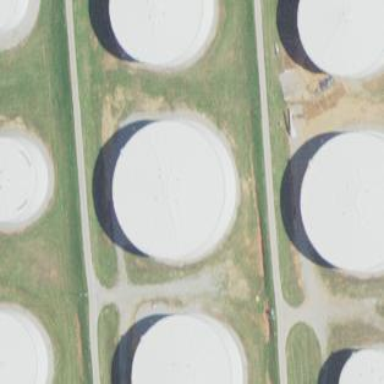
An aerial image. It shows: Storage tank which is man-made.